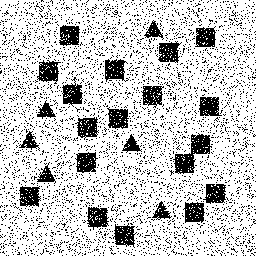
Squares: 18
Triangles: 6
Stars: 0
Total shapes: 24